Aerial crown-view tile of a tropical tree (Barro Colorado Island, Panama), acquired 20250715:
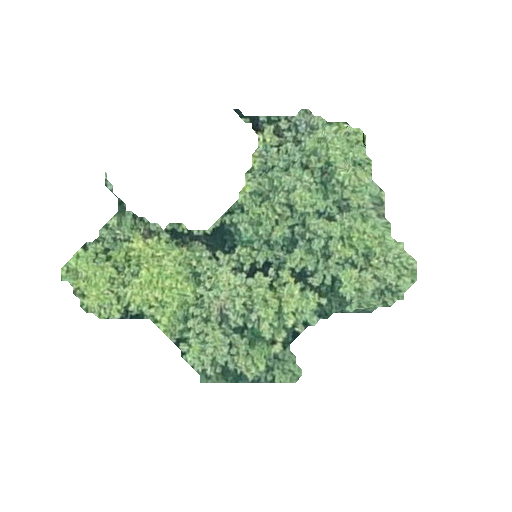
Species: Hieronyma alchorneoides
GBIF accepted scientific name: Hieronyma alchorneoides
Crown area: 76.234 m²